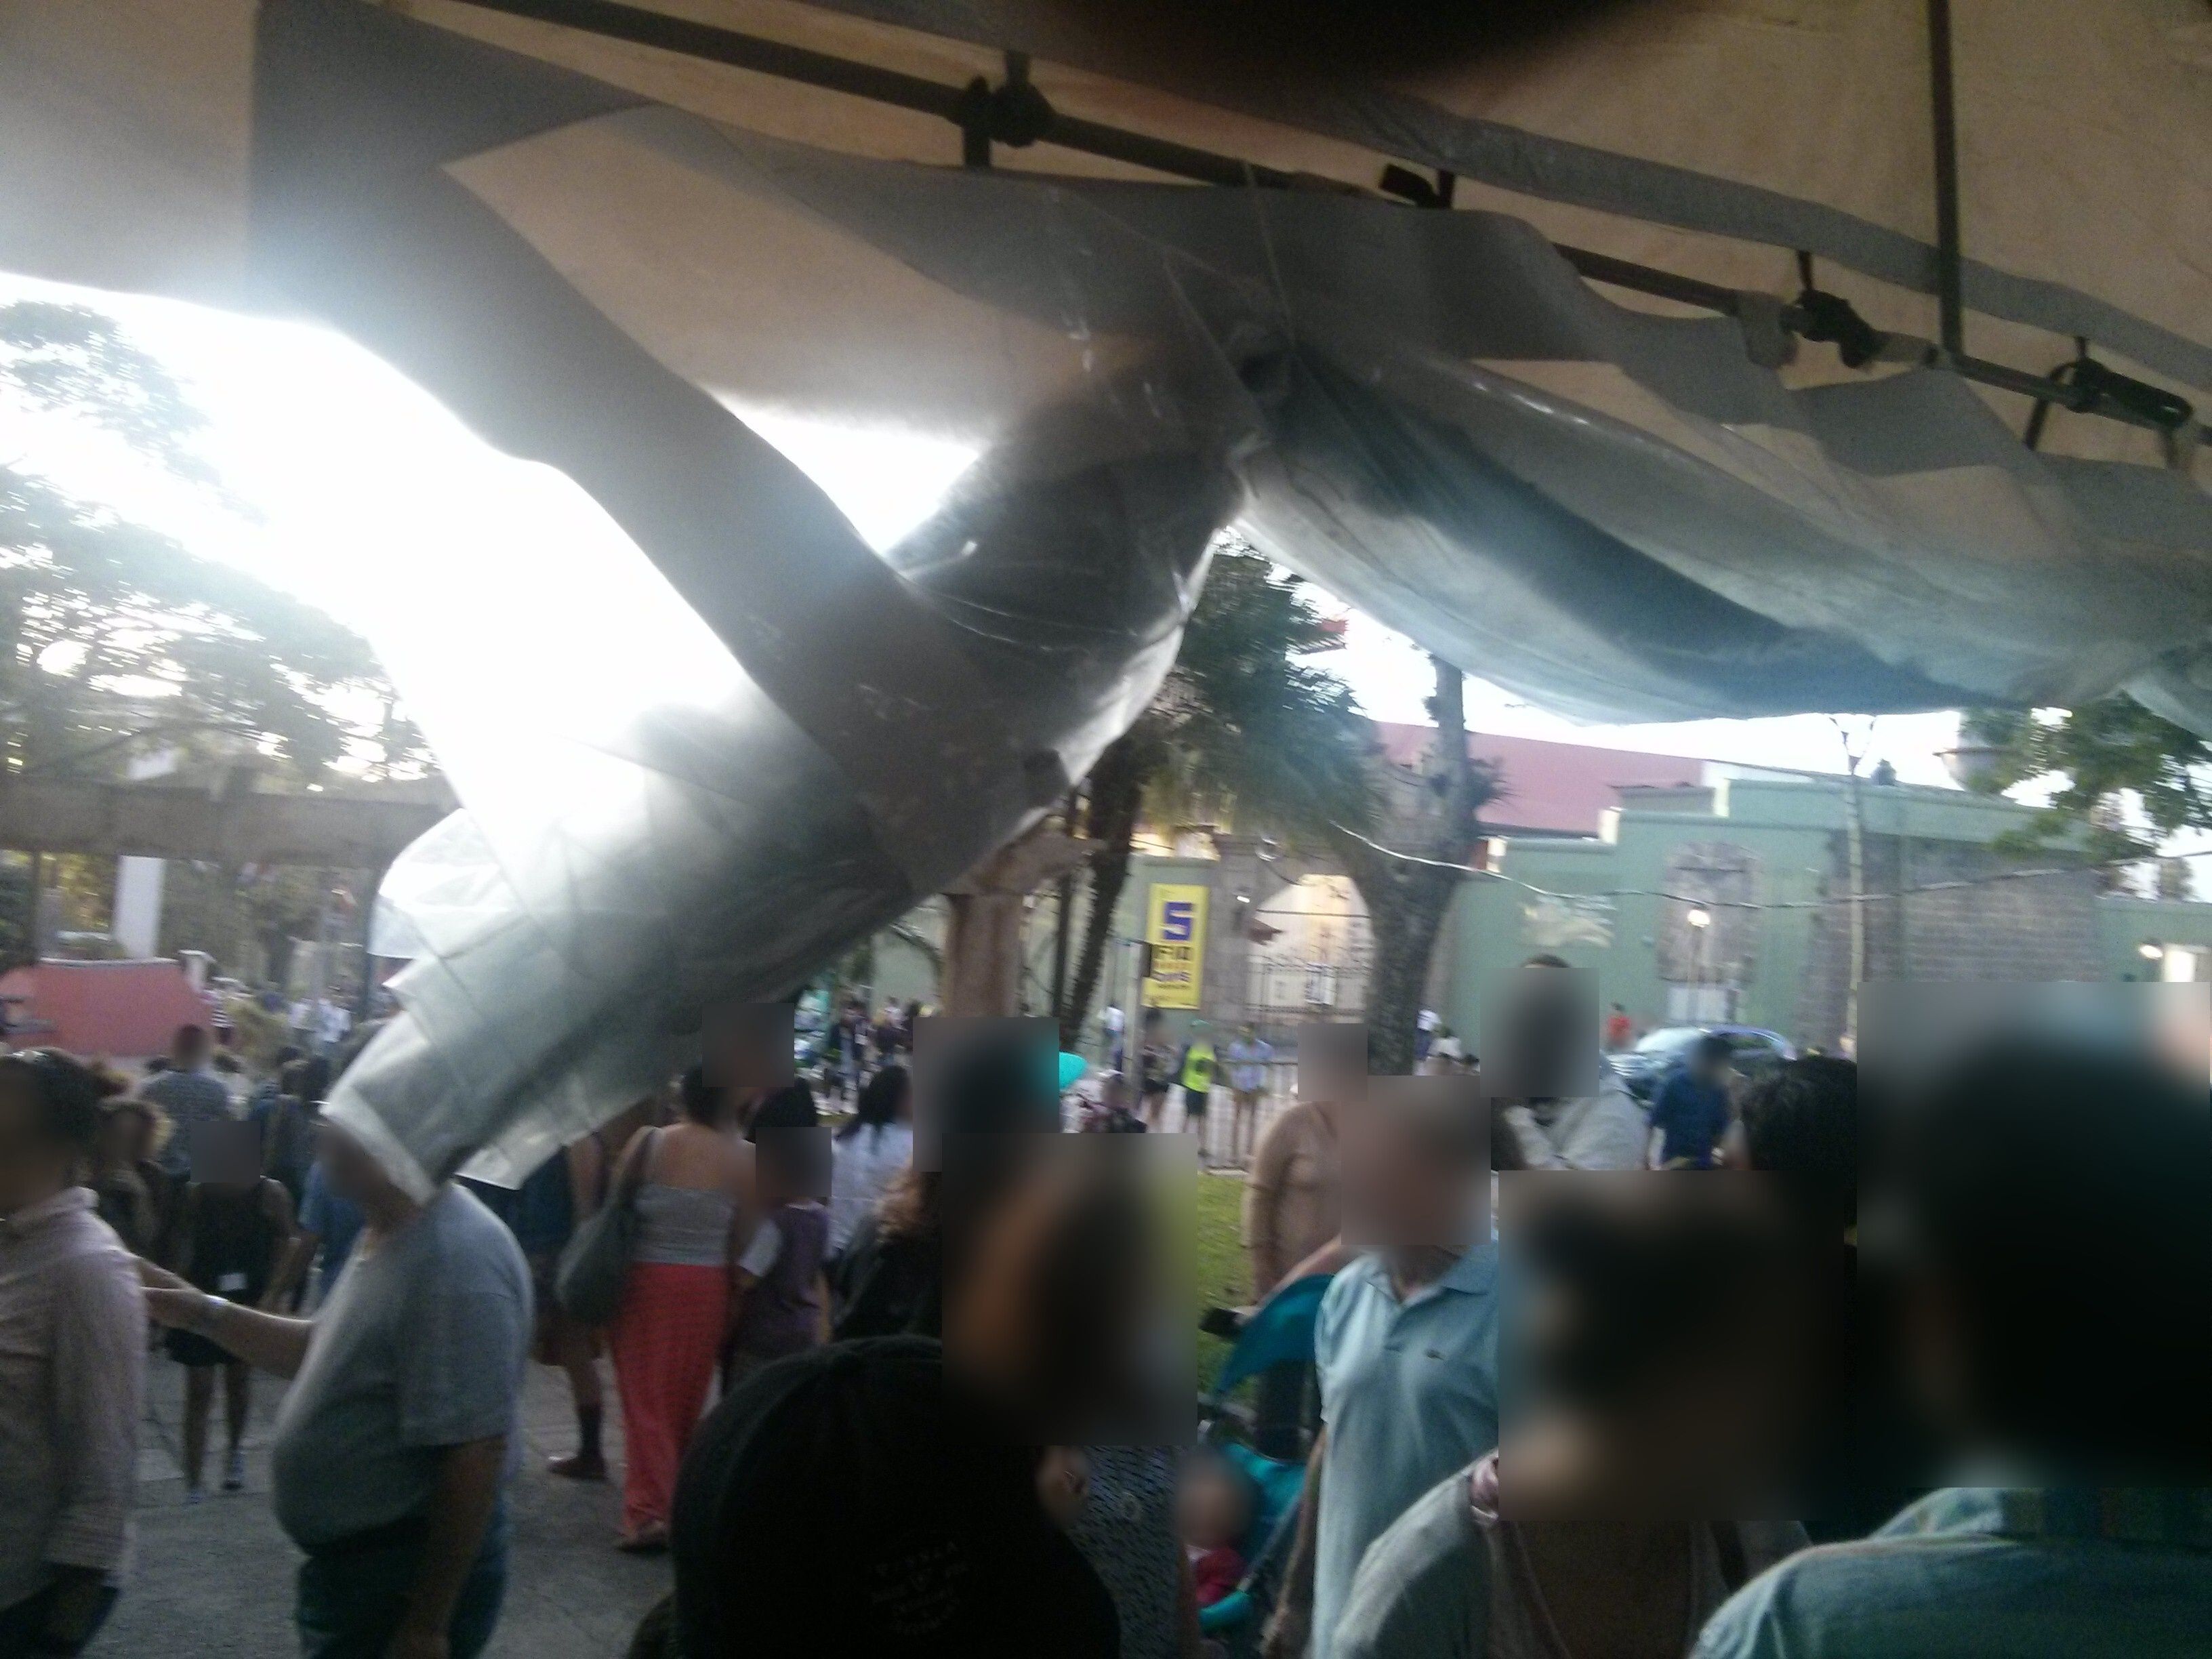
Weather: clear
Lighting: day
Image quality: slightly poor
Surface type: walking surface
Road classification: tertiary
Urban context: urban centre
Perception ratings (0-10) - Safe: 1.36, Lively: 4.5, Beautiful: 2.05, Boring: 7.03, Depressing: 7.42, Wealthy: 5.42